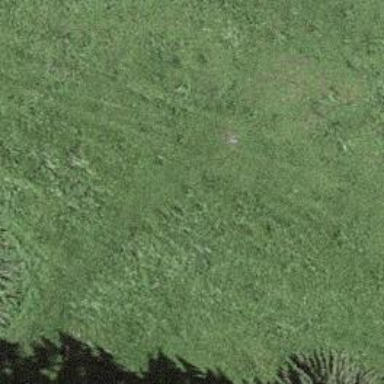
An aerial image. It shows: Path covered with grass.